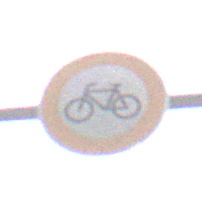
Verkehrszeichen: VerbotRadverkehr
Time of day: MorningAfternoon
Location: Outdoor (Nature)
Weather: Overcast
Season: NotSpecified
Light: Natural